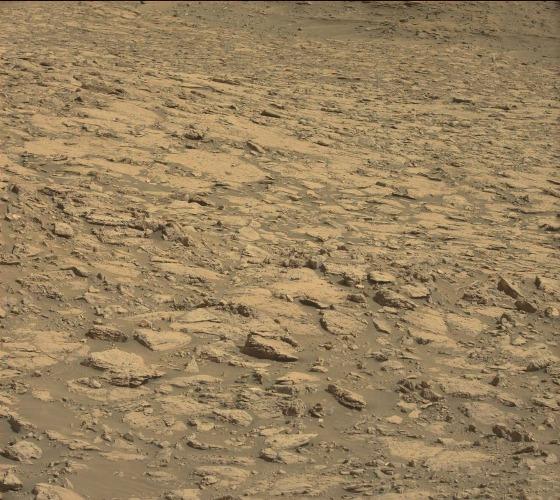
Terrain classes present: Bedrock, Gravel / Sand / Soil, Rock